Question: but it's not working how to solve this problem

Main Web.Config file which contain all information about Authentication membership and role manager
'''
<authentication mode="Forms">
<forms cookieless="UseCookies" path="/"
loginUrl="Login/default.aspx" protection="All" timeout="30">
</forms>
</authentication>
<membership defaultProvider="Demo_MemberShipProvider">
<providers>
<add name="Demo_MemberShipProvider"
type="System.Web.Security.SqlMembershipProvider"
connectionStringName="cs"
enablePasswordRetrieval="false"
enablePasswordReset="true"
requiresQuestionAndAnswer="true"
applicationName="/"
requiresUniqueEmail="false"
passwordFormat="Hashed"
maxInvalidPasswordAttempts="5"
minRequiredPasswordLength="5"
minRequiredNonalphanumericCharacters="0"
passwordAttemptWindow="10" passwordStrengthRegularExpression=""/>
</providers>
</membership>
<roleManager enabled="true" cacheRolesInCookie="true"
cookieName="TBHROLES" defaultProvider="Demo_RoleProvider">
<providers>
<add connectionStringName="cs"
applicationName="/" name="Demo_RoleProvider"
type="System.Web.Security.SqlRoleProvider, System.Web,
Version=2.0.0.0, Culture=neutral, PublicKeyToken=b03f5f7f11d50a3a"/>
</providers>
</roleManager>
<!--Admin Web.Config-->
<authorization>
<allow roles="Admin" />
<deny roles="User, Customer"/>
<deny users="?"/>
</authorization>
<!--Customer Web.Config-->
<authorization>
<allow roles="Admin, User, Customer" />
<deny users="?"/>
</authorization>
<!--User Web.Config-->
<authorization>
<allow roles="Admin, User" />
<deny roles="Customer"/>
<deny users="?"/>
</authorization>
'''
This is Login button Code for login
'''
protected void Login1_Authenticate(object sender, AuthenticateEventArgs e)
{
if (Membership.ValidateUser(Login1.UserName, Login1.Password) == true)
{
Login1.Visible = true;
Session["user"] = User.Identity.Name;
FormsAuthentication.RedirectFromLoginPage(Login1.UserName, true);
}
else
{
Response.Write("Invalid Login");
}
}
'''
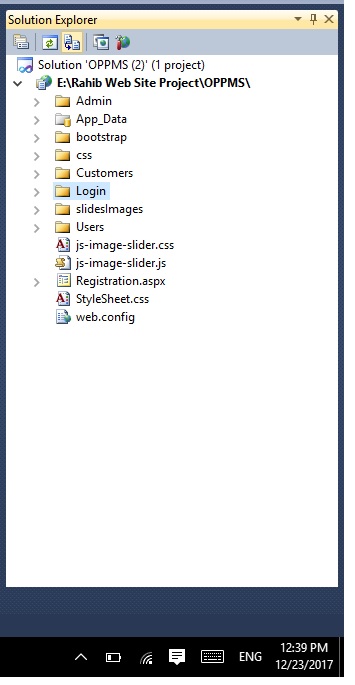
Answer: '''
protected void Login1_Authenticate(object sender, AuthenticateEventArgs e)
{
if (Membership.ValidateUser(Login1.UserName, Login1.Password) == true)
{
Login1.Visible = true;
Session["user"] = User.Identity.Name;
var userRoles = Roles.GetRolesForUser(Login1.UserName);
var userIdentity = new GenericIdentity(Login1.UserName);
var principal = new GenericPrincipal(userIdentity, userRoles);
Context.User = principal;
if (User.IsInRole("Admin"))
Response.Redirect("~/ThePageForAdmin");
if (User.IsInRole("User"))
Response.Redirect("~/ThePageForUser");
if (User.IsInRole("Customer"))
Response.Redirect("~/ThePageForCustomer");
}
else
{
Response.Write("Invalid Login");
}
}
'''